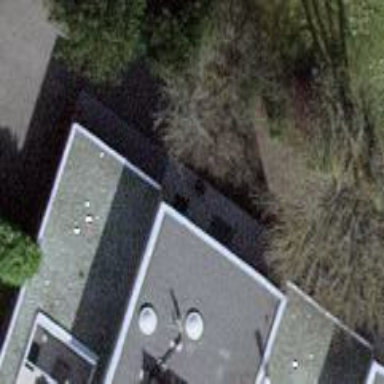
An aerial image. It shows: View of roof of building.